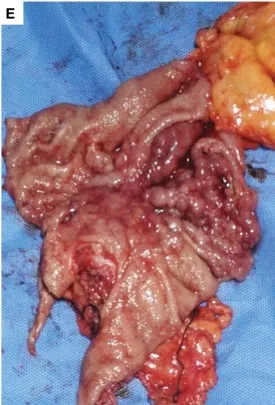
(C, D): Significant reduction of visible primary foci and lymph nodes at the gastric antrum after neoadjuvant therapy.
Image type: medical_photograph (other_medical_photograph)